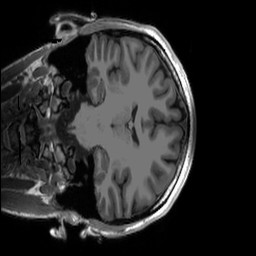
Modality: T1w
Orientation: coronal
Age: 28
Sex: female